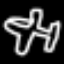
Label: airplane